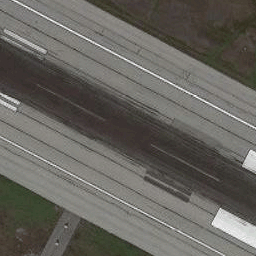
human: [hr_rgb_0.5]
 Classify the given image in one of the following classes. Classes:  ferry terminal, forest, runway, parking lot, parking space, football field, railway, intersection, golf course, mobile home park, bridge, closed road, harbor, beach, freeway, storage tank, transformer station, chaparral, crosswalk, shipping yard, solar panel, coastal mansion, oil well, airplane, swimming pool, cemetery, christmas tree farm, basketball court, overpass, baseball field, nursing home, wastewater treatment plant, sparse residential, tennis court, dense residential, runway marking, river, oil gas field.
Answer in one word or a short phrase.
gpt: runway